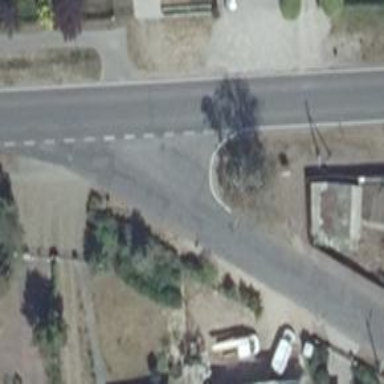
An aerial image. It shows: Asphalt road in residential area.